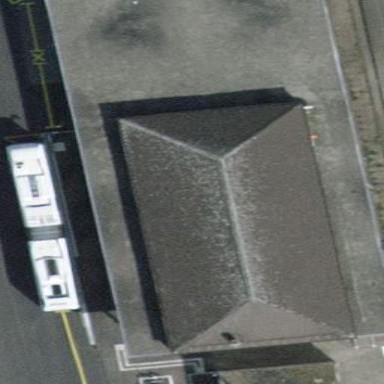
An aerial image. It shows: View of roof of building.